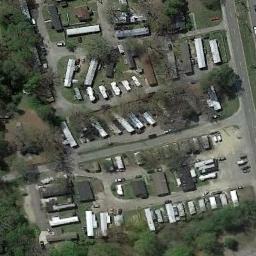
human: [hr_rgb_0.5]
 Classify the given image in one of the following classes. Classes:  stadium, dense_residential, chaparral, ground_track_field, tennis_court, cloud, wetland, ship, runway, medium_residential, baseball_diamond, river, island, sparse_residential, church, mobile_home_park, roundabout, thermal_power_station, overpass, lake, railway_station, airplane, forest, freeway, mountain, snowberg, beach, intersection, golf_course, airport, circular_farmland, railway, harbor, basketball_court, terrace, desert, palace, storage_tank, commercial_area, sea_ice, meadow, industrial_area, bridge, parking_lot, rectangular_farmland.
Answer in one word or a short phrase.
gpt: mobile_home_park